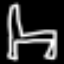
Label: chair